Field crop: maize
Growth stage: 2
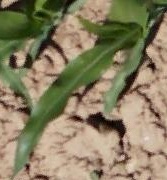
Species: maize